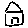
Label: house